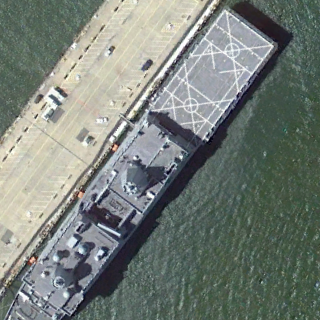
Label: San_Antonio-class_transport_dock